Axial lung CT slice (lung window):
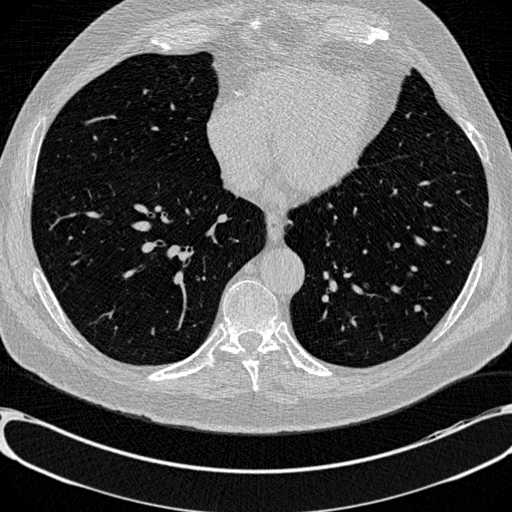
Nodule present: yes
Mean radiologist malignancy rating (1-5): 2